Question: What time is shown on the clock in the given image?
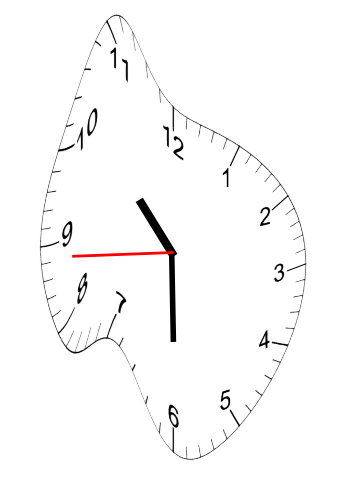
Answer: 10:29:44